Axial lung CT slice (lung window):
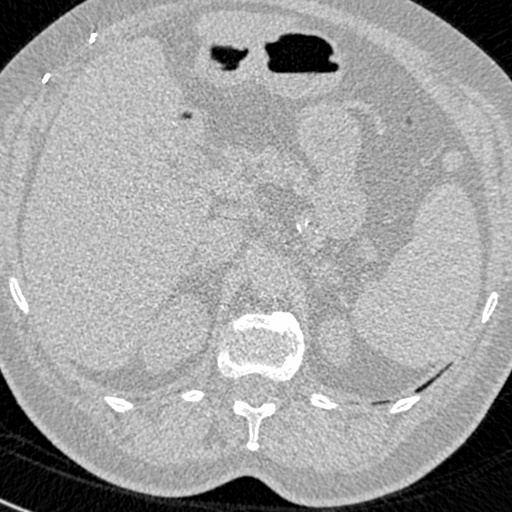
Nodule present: no